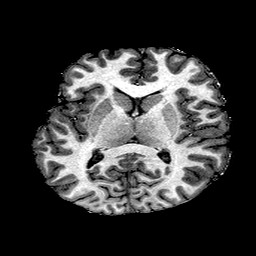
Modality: T1w
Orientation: coronal
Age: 25
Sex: male
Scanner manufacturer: ge
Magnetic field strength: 3 T
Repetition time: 7.66 s
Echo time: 0.003476 s